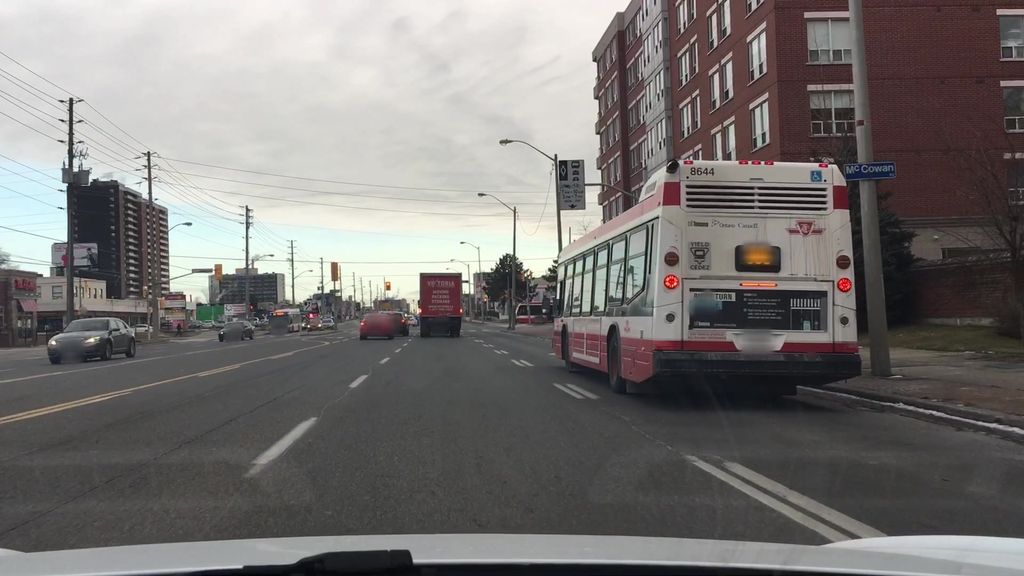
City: toronto